Question: >
The problem : I wasn't filtering.
So how I solved it :
Jquery :
'''
$(function() {
var cct = $.cookie('ccn');
$( "#searchscholarship" ).autocomplete({
source: function(request, response) {
$.ajax({
url: '/global/c_ajax/ajax_scholarshipNames',
type: "post",
data: {term: request.term, 'ctn': cct},
dataType: "json",
success: function(data) {
response( $.map( data.myData, function( item ) {
return {
label: item.scholName,
value: item.scholID
}
}));
}
});
},
minLength: 3,
});
});
'''
Big issue with AJAX and CI was the CSRF component, had to do some google searching on the "accepted" method of sending the token.
Then that sends to my c_ajax controller :
'''
public function ajax_scholarshipNames()
{
$this -> load -> model('m_ajax');
$post = $this -> input -> post();
$data = $this -> m_ajax -> scholarships($post);
foreach ($data as $d) {
$value['myData'][] = array(
'scholID' => $d["intScholarshipID"],
'scholName' => $d["txtScholarshipName"]
);
}
$this -> output -> set_header('Content-Type: application/json; charset=utf-8');
echo json_encode($value);
}
'''
Then in the model :
'''
public function scholarships($post) // I usually don't use model just for database transactions but in this use case thats all I need the model to do.
{
$name = '%' . $post["term"] . '%';
$sql = "SELECT * FROM tableScholarship WHERE txtScholarshipName LIKE :name";
$ajax_schol = $this -> db -> conn_id -> prepare($sql);
$ajax_schol -> bindParam(":name", $name);
$ajax_schol -> execute();
return $ajax_schol -> fetchAll(PDO::FETCH_ASSOC);
}
'''
Again thank you!
>
I am trying to set up auto complete and for the most part I've done just fine, except now I am trying to tweak the remaining few issues with it.
Currently what is bothering me is that when I type for example "Scholarship" (which is a fake name of a scholarship in my DB) "fewfew" also appear (which is another name)
If I type S alone Scholarship should be the only thing that shows not "fewfew"
My Jquery :
'''
$(function() {
$( "#searchscholarship" ).autocomplete({
source: function(request, response) {
$.ajax({
url: '/global/c_ajax_controller/ajax_scholarshipNames',
data: {term: request.term},
dataType: "json",
success: function(data) {
response( $.map( data.myData, function( item ) {
return {
label: item.scholName, // Here it will either be Scholarship or fewfew
value: item.scholID // 8 or 9
}
}));
}
});
},
minLength: 1,
});
});
'''
my Php function in the ajax controller :
'''
public function ajax_scholarshipNames()
{
$data = $this -> m_global -> db_data($where = array(), $table = "tableScholarship");
foreach ($data as $d) {
$value['myData'][] = array(
'scholID' => $d["intScholarshipID"],
'scholName' => $d["txtScholarshipName"]
);
}
$this -> output -> set_header('Content-Type: application/json; charset=utf-8');
echo json_encode($value);
}
'''
If it helps I am also using Codeigniter with CSRF turned ON however it doesn't seem to be affecting the outcome since the form I am using is using form_open :
'''
<div id="editscholarship">
<?php
if (!$this -> session -> userdata('scholarshipID')) {
echo form_open('/global/c_scholarshipmaintance/editscholarship/' . urlencode('1'));
echo 'Please Enter Scholarship Name Below : <br>' . form_input('findScholarship', '', 'autocomplete="off", id="searchscholarship"');
}
?>
</div>
'''
Thanks for your time.
Edit :
A picture of the respone(s) I am getting

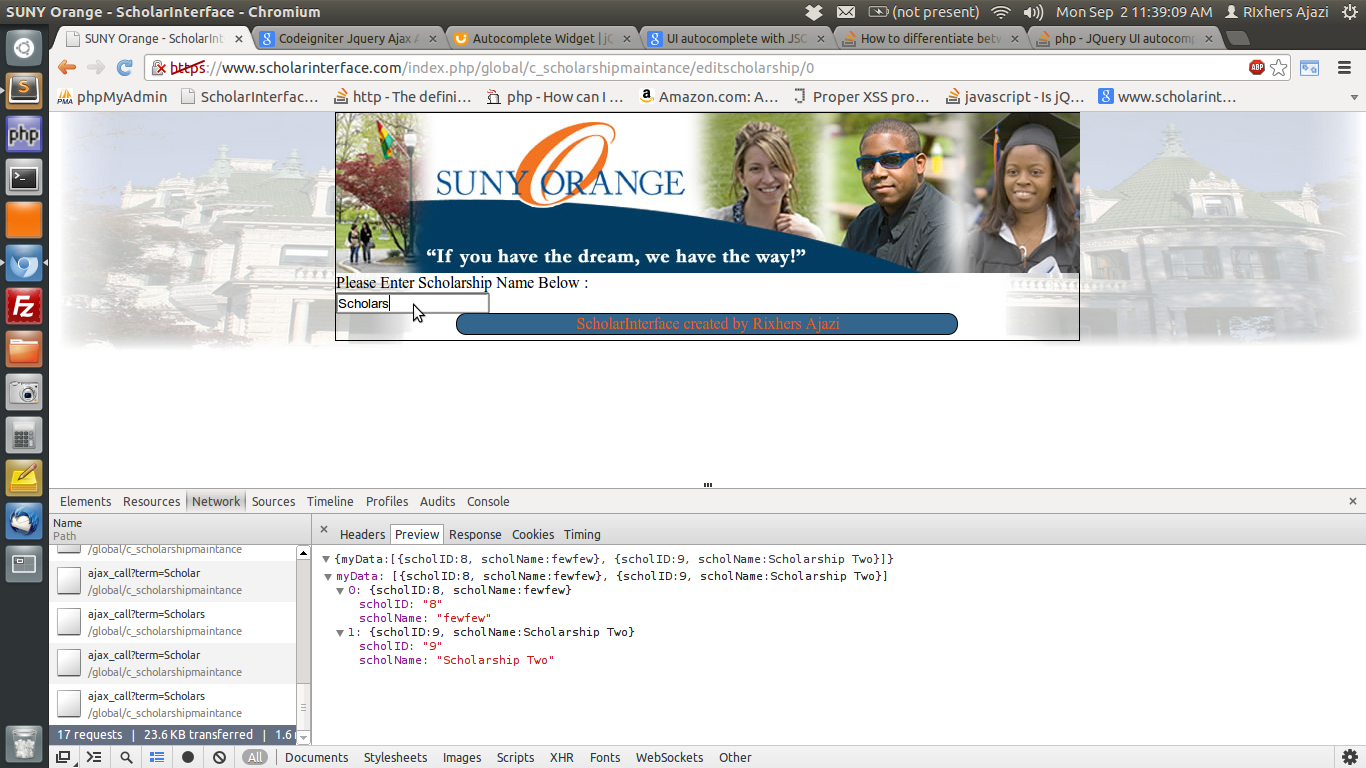
Answer: I don't think you're filtering the values that are coming back, as you're missing the options in your jQuery Ajax function which tells it what to filter on.
See the example here - <URL>
'''
data: {
featureClass: "P",
style: "full",
maxRows: 12,
name_startsWith: request.term
},
'''
However, I prefer to send the query to the PHP controller, and filter the values whilst running it against the database. This way, you're only sending back the values you require, and not all values filtering.